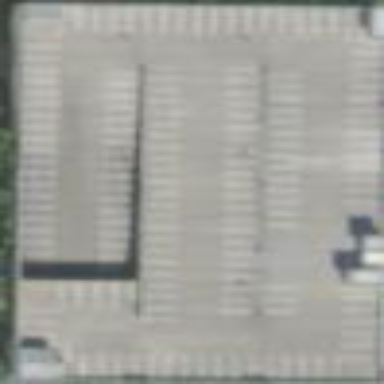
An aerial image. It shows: Multi-storey parking building.